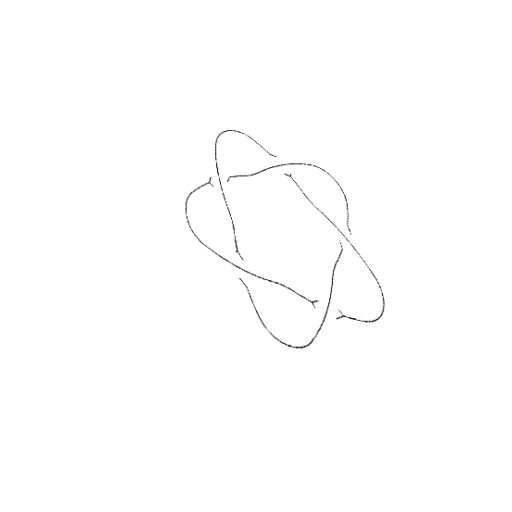
Crossing number: 5